Question: I can't seem to get the elseif to process in the below php code. My database setup is noted below:

'''
<?php // the following php is the bootstrapper for the friendship connector
$selectedId = $_REQUEST['id'];
$myuserid = $this->session->userdata('userid');
$friendshipQuery = $this->db->query("SELECT * FROM friends");
$row = $friendshipQuery->row();
foreach ($friendshipQuery->result() as $row) {
if ($myuserid == $selectedId) { ?>
<script type="text/javascript">
$(document).ready(function() {
$("#addFriend").hide();
});
</script>
<?php } elseif ($row->relationType == 'requested') { ?>
<script type="text/javascript">
$(document).ready(function() {
alert("hello");
$("#addFriend").replaceWith(<input type="submit" value="Accept Friend" style="width: 95px; height: 28px" class="button1" />);
});
</script>
<?php } } ?>
'''
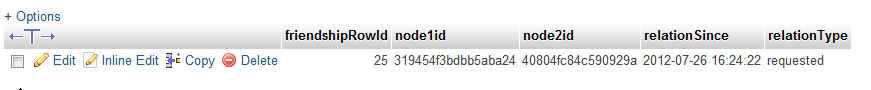
Answer: Your problem is right here:
'''
$friendshipQuery = $this->db->query("SELECT * FROM friends");
$row = $friendshipQuery->row();
foreach ($friendshipQuery->result() as $row) {
'''
Your assigning the query as a ->row() element. Take that line out and on the foreach just add this:
'''
foreach($friendshipQuery->result() as $row)
'''
That should solve it.